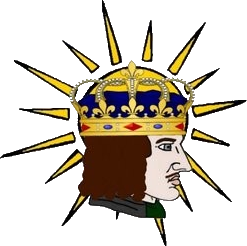
Label: 4_Yes_Chad